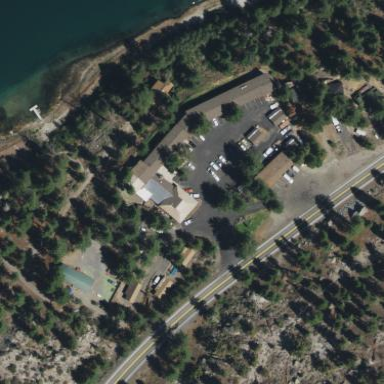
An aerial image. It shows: Motel building.